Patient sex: M
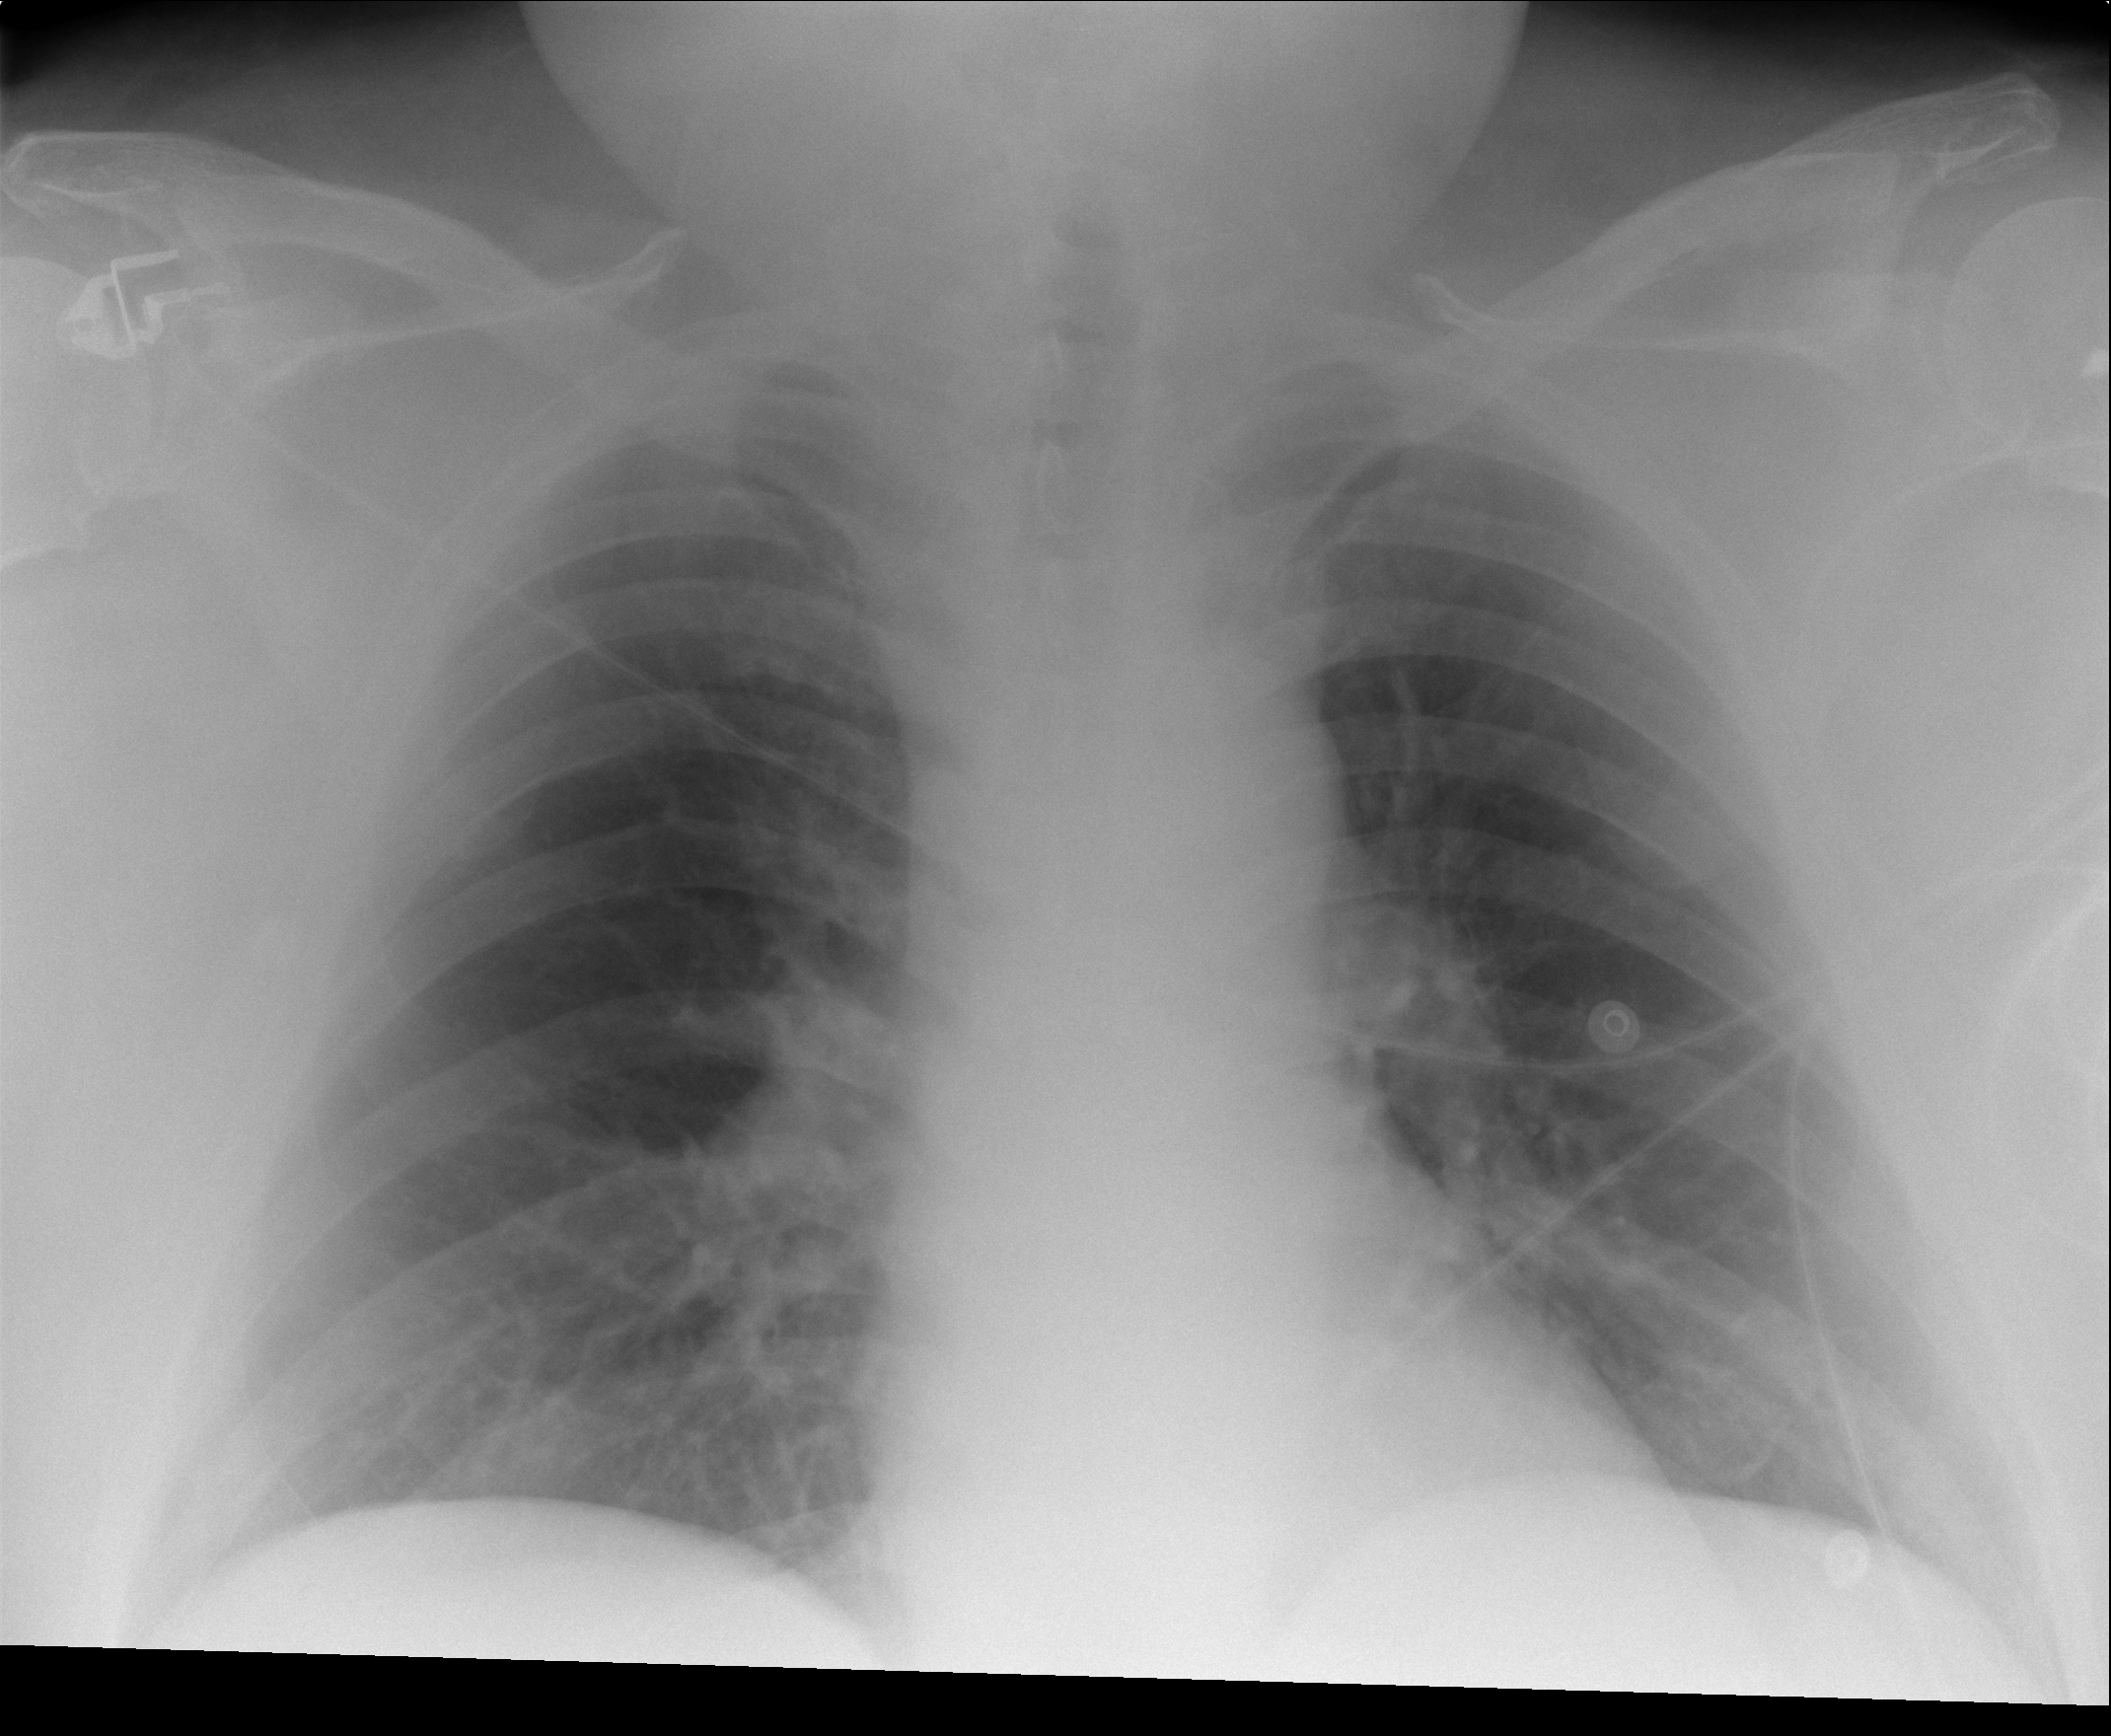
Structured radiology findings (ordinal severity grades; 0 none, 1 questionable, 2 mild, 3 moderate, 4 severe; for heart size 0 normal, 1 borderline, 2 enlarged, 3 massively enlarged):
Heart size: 0
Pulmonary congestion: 0
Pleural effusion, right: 0
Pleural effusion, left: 0
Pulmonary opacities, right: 0
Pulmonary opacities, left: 0
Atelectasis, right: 0
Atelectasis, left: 1